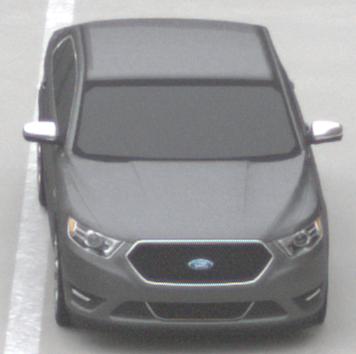
Make: Ford
Model: Taurus
Detailed model: SHO
Model produced from: 2012
Model produced until: 2019
Doors: 4
Color: gray
Road condition: dry road
Daytime: midday
Contrast: low contrast